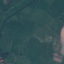
Label: Pasture